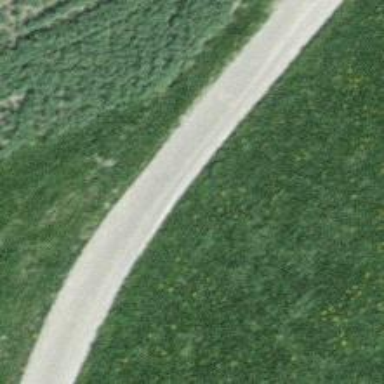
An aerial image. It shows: Well-maintained track road of grade 1.